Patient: sex M, age 47
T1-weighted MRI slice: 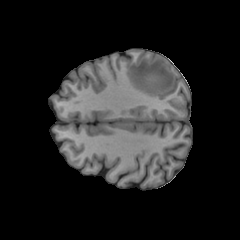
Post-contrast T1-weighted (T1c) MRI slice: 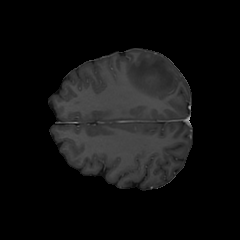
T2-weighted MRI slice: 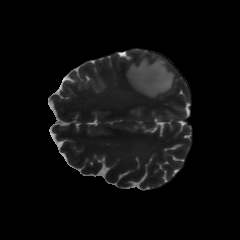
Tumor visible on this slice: yes
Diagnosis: Glioblastoma, IDH-wildtype
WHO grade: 4